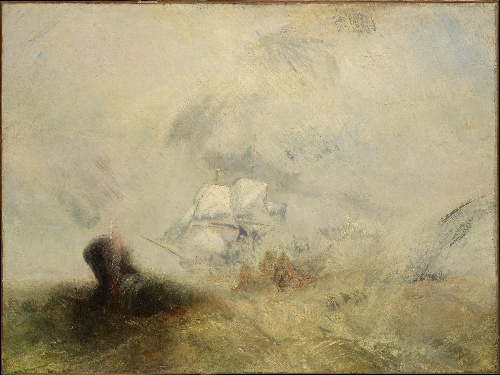
Title: Whalers
Artist: Joseph Mallord William Turner
Artist bio: British, London 1775–1851 London
Date: ca. 1845
Object type: Painting
Classification: Paintings
Medium: Oil on canvas
Dimensions: 36 1/8 x 48 1/4 in. (91.8 x 122.6 cm)
Department: European Paintings
Credit line: Catharine Lorillard Wolfe Collection, Wolfe Fund, 1896
Accession year: 1896
Repository: Metropolitan Museum of Art, New York, NY
Tags: Whales|Seascapes|Boats